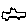
Label: car